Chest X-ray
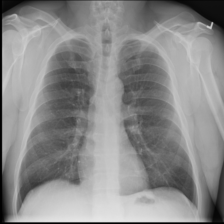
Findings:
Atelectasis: negative
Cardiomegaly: negative
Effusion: negative
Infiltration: positive
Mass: negative
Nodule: negative
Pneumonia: negative
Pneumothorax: negative
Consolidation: negative
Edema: negative
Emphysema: negative
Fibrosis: negative
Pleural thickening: negative
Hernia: negative